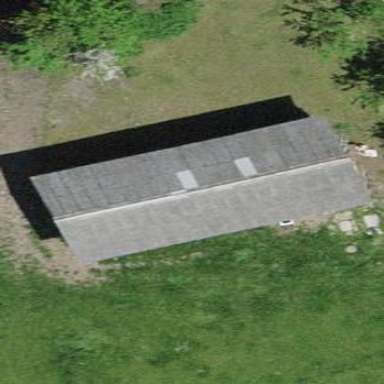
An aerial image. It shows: Farm auxiliary building.